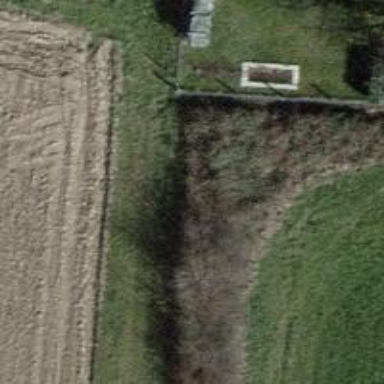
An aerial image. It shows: Hedge barrier.